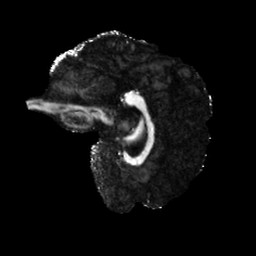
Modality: FA
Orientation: sagittal
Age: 30
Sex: female
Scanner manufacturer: siemens
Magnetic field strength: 6.98 T
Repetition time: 7.776 s
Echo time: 0.076 s